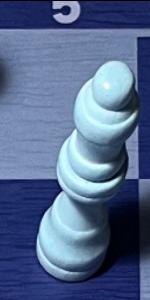
Label: Queen_White